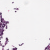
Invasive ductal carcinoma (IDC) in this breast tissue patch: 0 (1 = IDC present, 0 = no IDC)